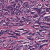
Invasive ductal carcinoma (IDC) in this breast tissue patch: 1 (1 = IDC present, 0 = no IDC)